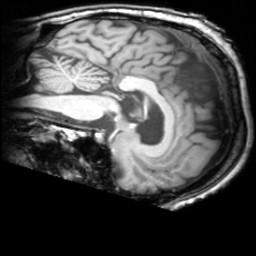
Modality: T1w
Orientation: sagittal
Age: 81
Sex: male
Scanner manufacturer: siemens
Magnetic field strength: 3 T
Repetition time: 1.62 s
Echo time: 0.003 s